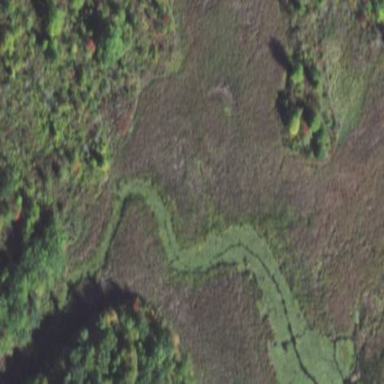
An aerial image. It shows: Fen wetland area.